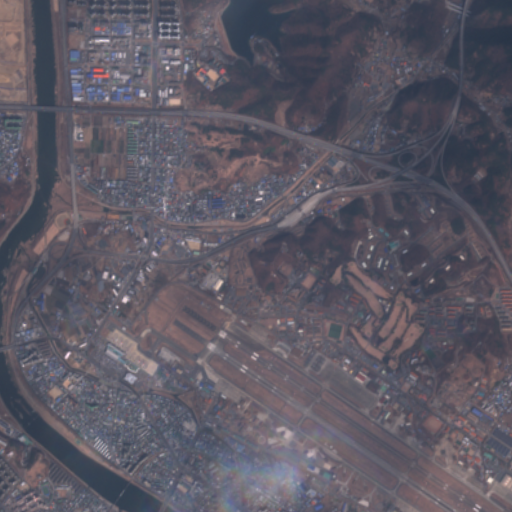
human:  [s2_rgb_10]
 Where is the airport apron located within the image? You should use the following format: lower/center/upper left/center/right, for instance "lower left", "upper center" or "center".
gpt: The airport apron is located in the lower left of the image.
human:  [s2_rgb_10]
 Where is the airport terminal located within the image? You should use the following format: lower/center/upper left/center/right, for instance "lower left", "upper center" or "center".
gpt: The airport terminal is located in the lower left of the image.
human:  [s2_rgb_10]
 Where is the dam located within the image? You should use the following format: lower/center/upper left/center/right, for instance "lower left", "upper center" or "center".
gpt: The dam is located in the upper center of the image.
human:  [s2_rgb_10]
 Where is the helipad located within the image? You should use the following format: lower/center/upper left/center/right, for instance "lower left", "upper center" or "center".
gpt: The helipad is located in the upper center of the image.
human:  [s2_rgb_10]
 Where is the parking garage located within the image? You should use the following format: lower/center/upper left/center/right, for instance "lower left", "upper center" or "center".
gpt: The parking garage is located in the lower left of the image.
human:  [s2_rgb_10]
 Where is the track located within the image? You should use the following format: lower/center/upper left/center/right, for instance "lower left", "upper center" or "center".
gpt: The track is located in the lower left of the image.
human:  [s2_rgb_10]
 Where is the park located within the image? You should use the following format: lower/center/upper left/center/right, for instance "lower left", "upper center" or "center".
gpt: There is no park in the image.